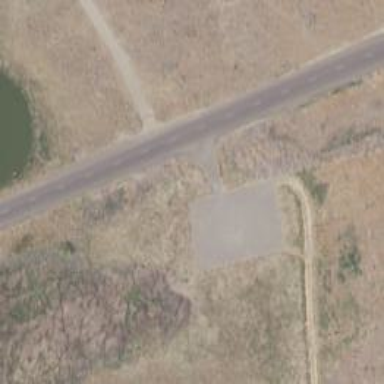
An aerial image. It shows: Tertiary road.